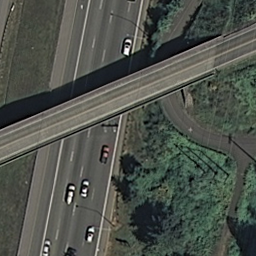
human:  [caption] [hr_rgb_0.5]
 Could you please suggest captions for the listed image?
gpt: An overpass with a road go across another one diagonally .

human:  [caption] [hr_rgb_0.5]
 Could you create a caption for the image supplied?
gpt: A road go across another one diagonally with some cars on the roads .

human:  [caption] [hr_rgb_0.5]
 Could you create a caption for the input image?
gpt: An overpass with a road go across another one diagonally with some plants beside the roads .

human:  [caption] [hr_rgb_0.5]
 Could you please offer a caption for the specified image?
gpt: An overpass with a road go across another one diagonally with some cars on the roads .

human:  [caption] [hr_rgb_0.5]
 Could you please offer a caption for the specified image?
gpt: A road go across another one with some plants beside the roads .